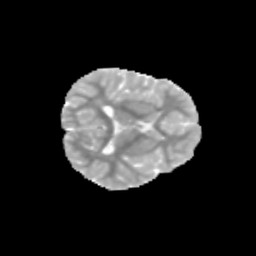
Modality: MD
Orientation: axial
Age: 9
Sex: female
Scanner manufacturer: siemens
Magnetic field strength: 3 T
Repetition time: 3.8 s
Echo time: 0.07 s